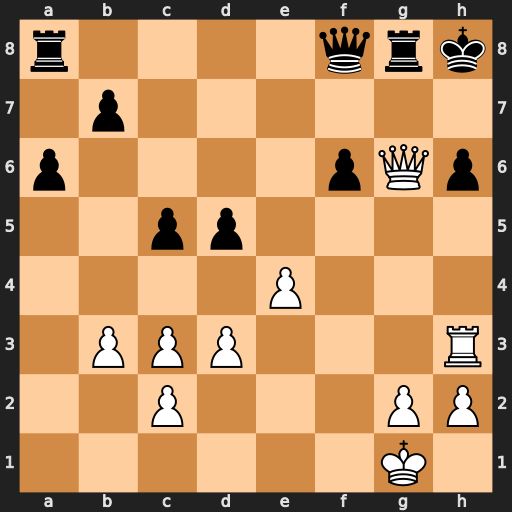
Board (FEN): r4qrk/1p6/p4pQp/2pp4/4P3/1PPP3R/2P3PP/6K1
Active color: w
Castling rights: -
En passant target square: -
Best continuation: Rxh6+ Qxh6 Qxh6#